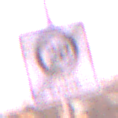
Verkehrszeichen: EndeZone20
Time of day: SunriseSunset
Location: Outdoor (Urban)
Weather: PartlyCloudy
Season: NotSpecified
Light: Natural